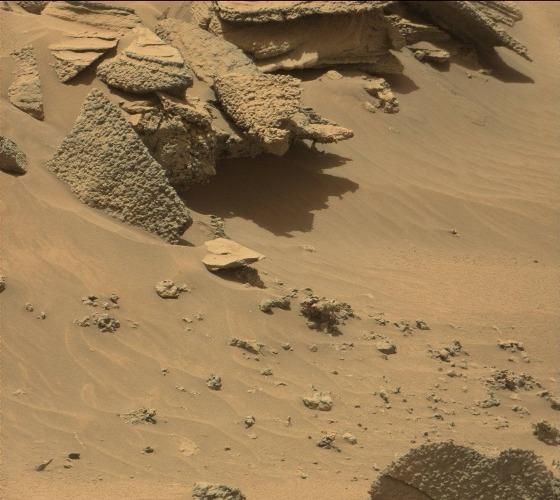
Terrain classes present: Bedrock, Gravel / Sand / Soil, Shadow